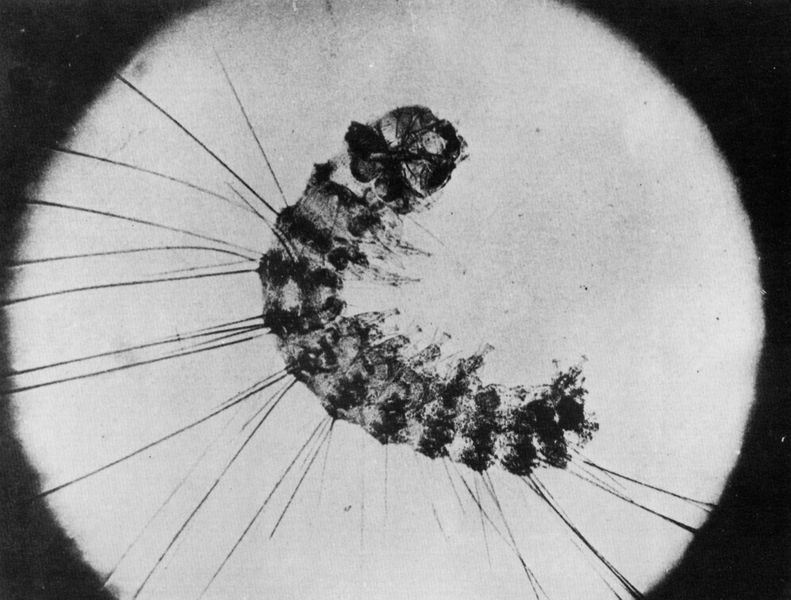
Titel: Föhrenspinne 3000fach vergrößert
Künstler: Deutscher Photograph
Standort: Leverkusen
Institution: Foto-Historama
Schlagwörter: dunkel, flügel, kopf, körper, weiß, bewegung, glas, grau, hell, licht, raum, schwarz, tier, muster, augen, tot, haare, kontrast, seide, kreis, rund, beine, füße, ansicht, bogen, studie, gestreift, streifen, foto, fotografie, beinchen, fühler, strahlen, schwarz weiss, medizin, schmetterling, puppe, photo, halbkreis, krümmung, kurve, skelett, naturalistisch, lupe, fäden, insekt, raupe, chitin, larve, glieder, wissenschaft, wurm, gekrümmt, segmente, biologie, lebewesen, beinde, stadium, durchleuchtet, ekel, vergrößerung, objektiv, mikroskop, mikroskopieren, seidenraupe, kuppel#, zuckmücke, röntenaufnahme